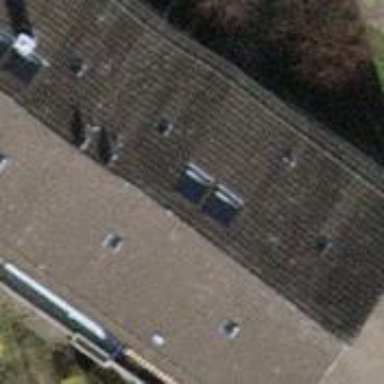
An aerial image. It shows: Gabled roof on building that houses apartments.